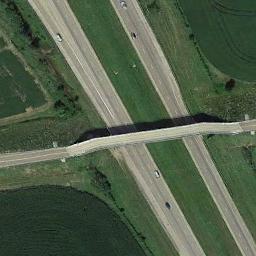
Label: overpass